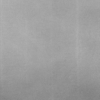
Label: dusty